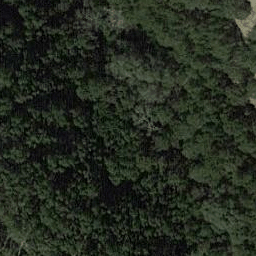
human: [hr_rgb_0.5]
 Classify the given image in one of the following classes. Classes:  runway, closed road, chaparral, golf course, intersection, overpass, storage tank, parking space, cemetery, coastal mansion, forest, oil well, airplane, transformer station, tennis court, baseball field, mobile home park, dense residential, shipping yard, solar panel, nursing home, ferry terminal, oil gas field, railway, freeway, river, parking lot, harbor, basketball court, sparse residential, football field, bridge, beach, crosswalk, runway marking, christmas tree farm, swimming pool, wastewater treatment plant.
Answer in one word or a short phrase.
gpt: forest